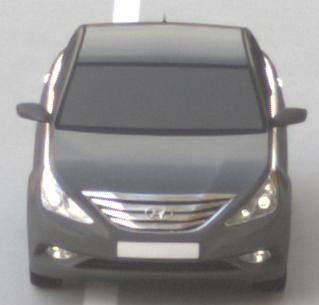
Make: Hyundai
Model: Sonata
Detailed model: Gen. 6 YF
Model produced from: 2009
Model produced until: 2016
Doors: 4
Color: gray
Road condition: dry road
Daytime: morning or afternoon
Contrast: medium contrast